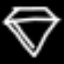
Label: diamond